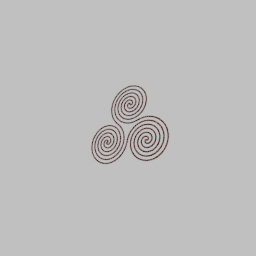
Label: decoration